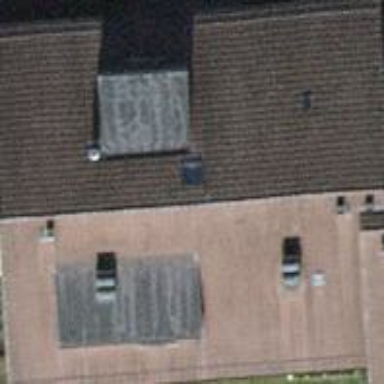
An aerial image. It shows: Building with gabled roof made of roof tiles.